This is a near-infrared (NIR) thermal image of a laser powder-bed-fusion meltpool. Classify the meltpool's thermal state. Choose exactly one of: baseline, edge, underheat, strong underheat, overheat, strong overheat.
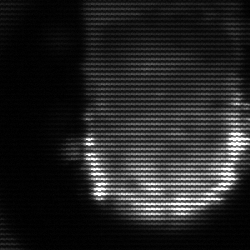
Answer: baseline